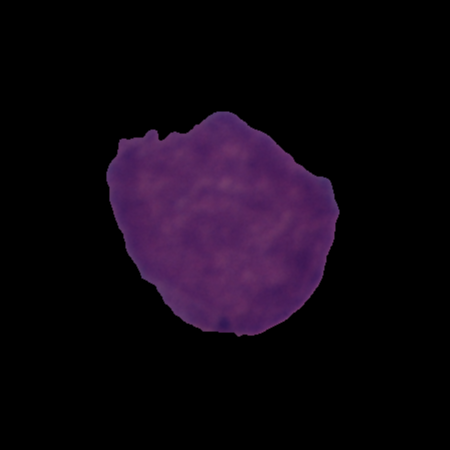
Label: cancer